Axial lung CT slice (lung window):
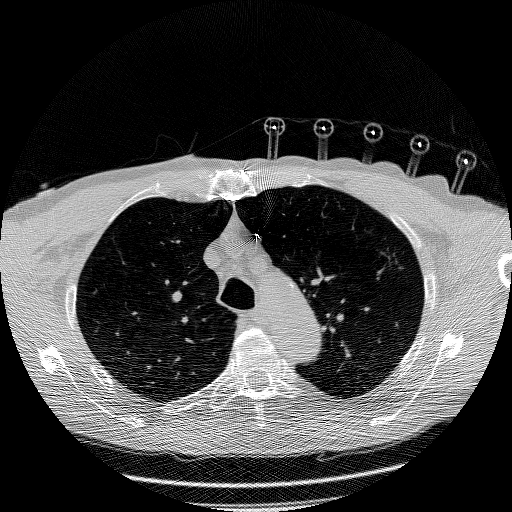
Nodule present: no